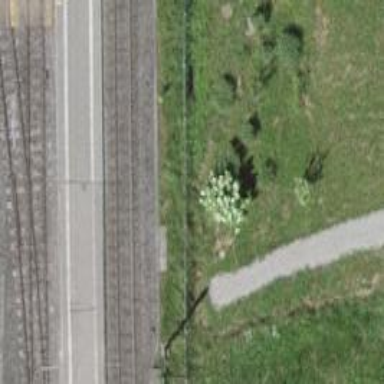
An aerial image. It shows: Shrub in its natural environment.